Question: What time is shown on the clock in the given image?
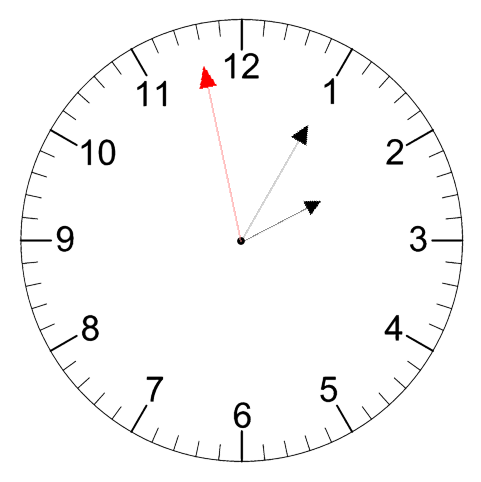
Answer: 02:04:58